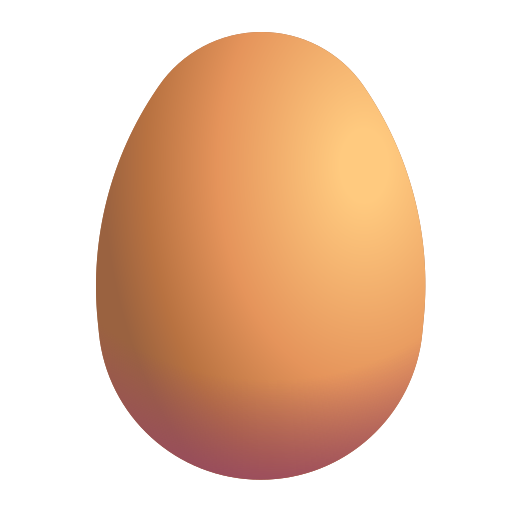
egg color